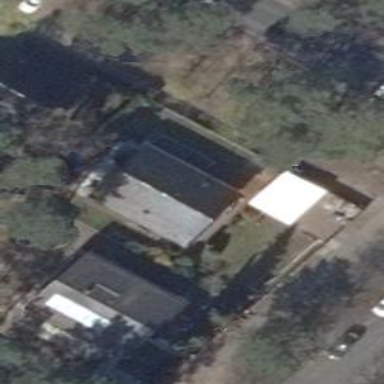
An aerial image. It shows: Detached building with gabled roof.